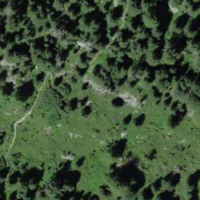
EUNIS habitat code: 26
Species observed at this site:
Rhododendron ferrugineum
Melitaea diamina